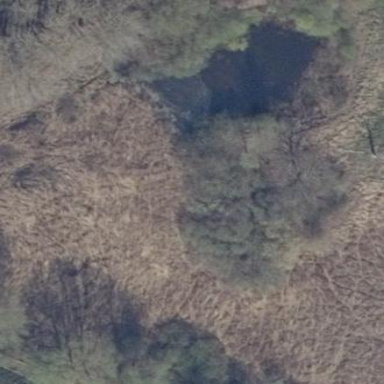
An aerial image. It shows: Patch of scrub vegetation.